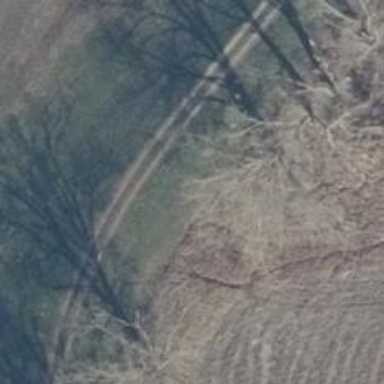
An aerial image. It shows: Row of trees in natural setting.